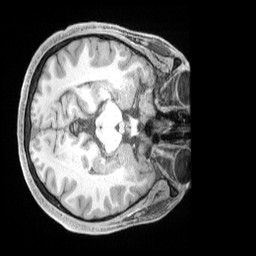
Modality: T1w
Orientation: axial
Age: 31
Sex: male
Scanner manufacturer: siemens
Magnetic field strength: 3 T
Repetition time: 2 s
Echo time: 0.00211 s